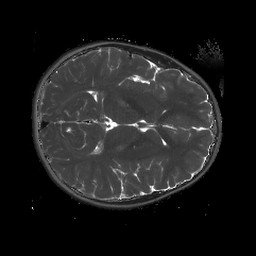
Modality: T2map
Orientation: axial
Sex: male
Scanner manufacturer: siemens
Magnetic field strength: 3 T
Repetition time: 4 s